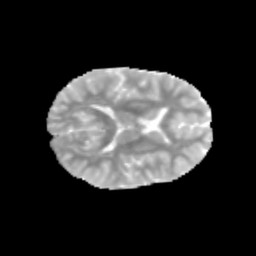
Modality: MD
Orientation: axial
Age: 10
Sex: female
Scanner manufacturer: siemens
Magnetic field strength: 3 T
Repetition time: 3.8 s
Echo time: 0.07 s